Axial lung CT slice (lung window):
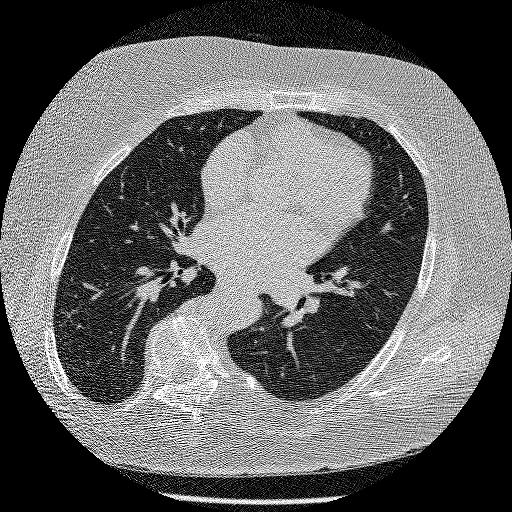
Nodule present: no